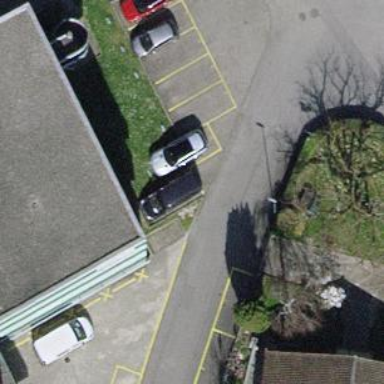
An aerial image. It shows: Street-side parking area.